Field crop: maize
Growth stage: 1
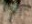
Species: atriplex